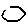
Label: hexagon